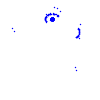
Particle: pion